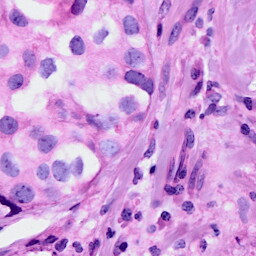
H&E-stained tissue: Breast